Question: I want to know how to access JavaScript execution trace at runtime. I saw Firebug can do something like this:

Refer to the image above, all the line numbers executed are highlighted in green. They are achieved at runtime. I guess there must be some way to access those info from the JavaScript engine used by the browser.
Say now I want to build a firebug plugin to access those info and examine all the variables in each executed line at the runtime, how should I start?
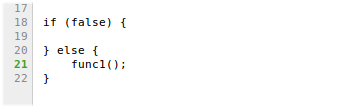
Answer: Obviously you asked the <URL> in the Firebug forum.
To duplicate Honza's answer:
> Firebug is currently using JSD (jsdIDebuggerService) to figure out,
which line is executable. However, the plan is to switch to JSD2 (work
in progress) <URL>' in the
Debugger document. I didn't test it, but I think that if getLineOffset
returns null, the line is not executable.
Sebastian